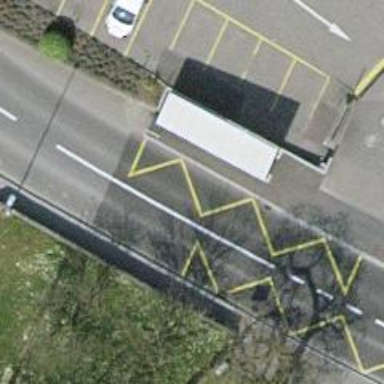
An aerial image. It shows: Bus stop with platform for public transport.